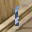
Label: 1